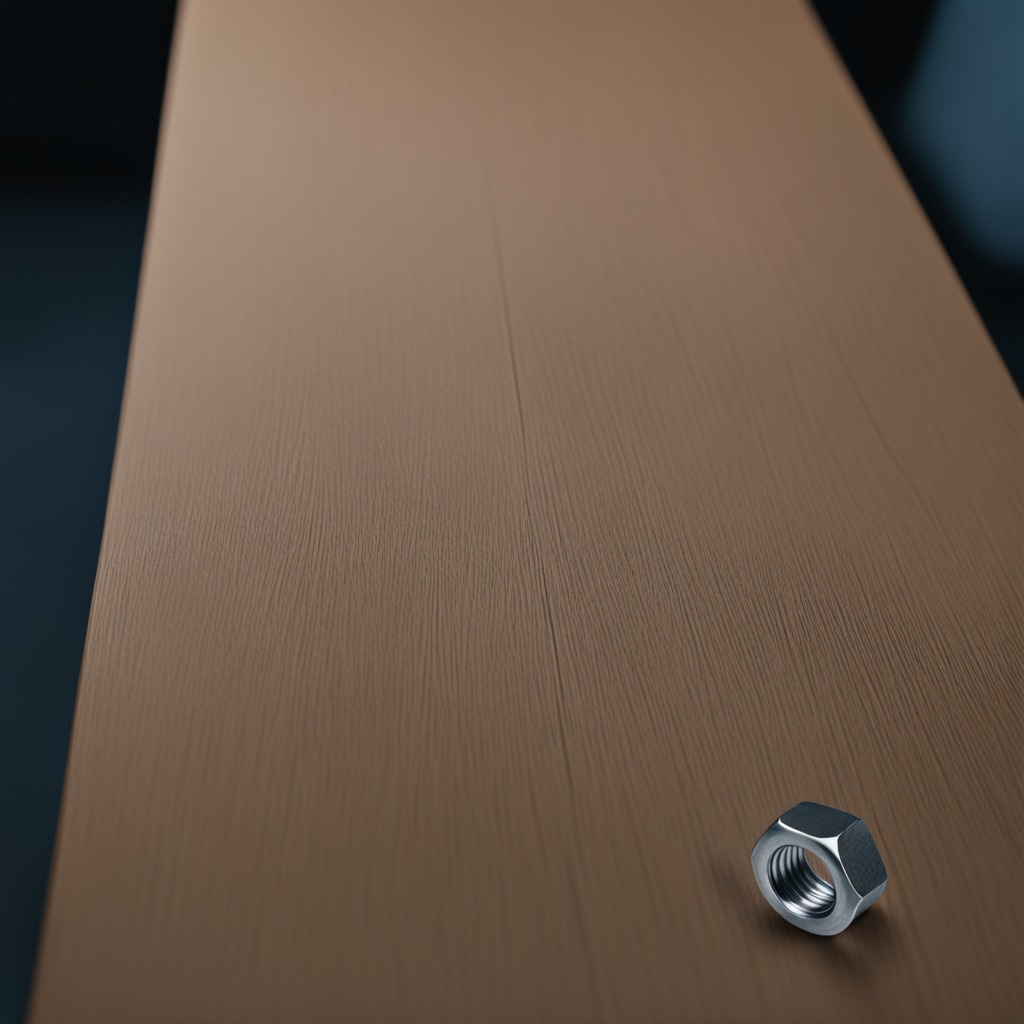
A metal nut lies on a table with faint burn marks in a small garage at twilight.